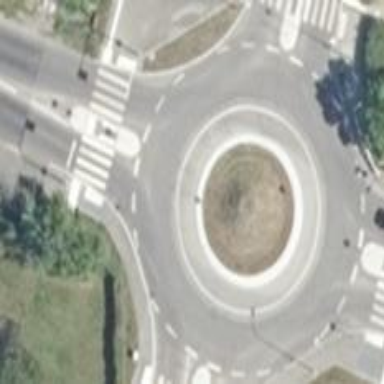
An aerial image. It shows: Tertiary road with asphalt surface leading to roundabout.